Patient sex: M
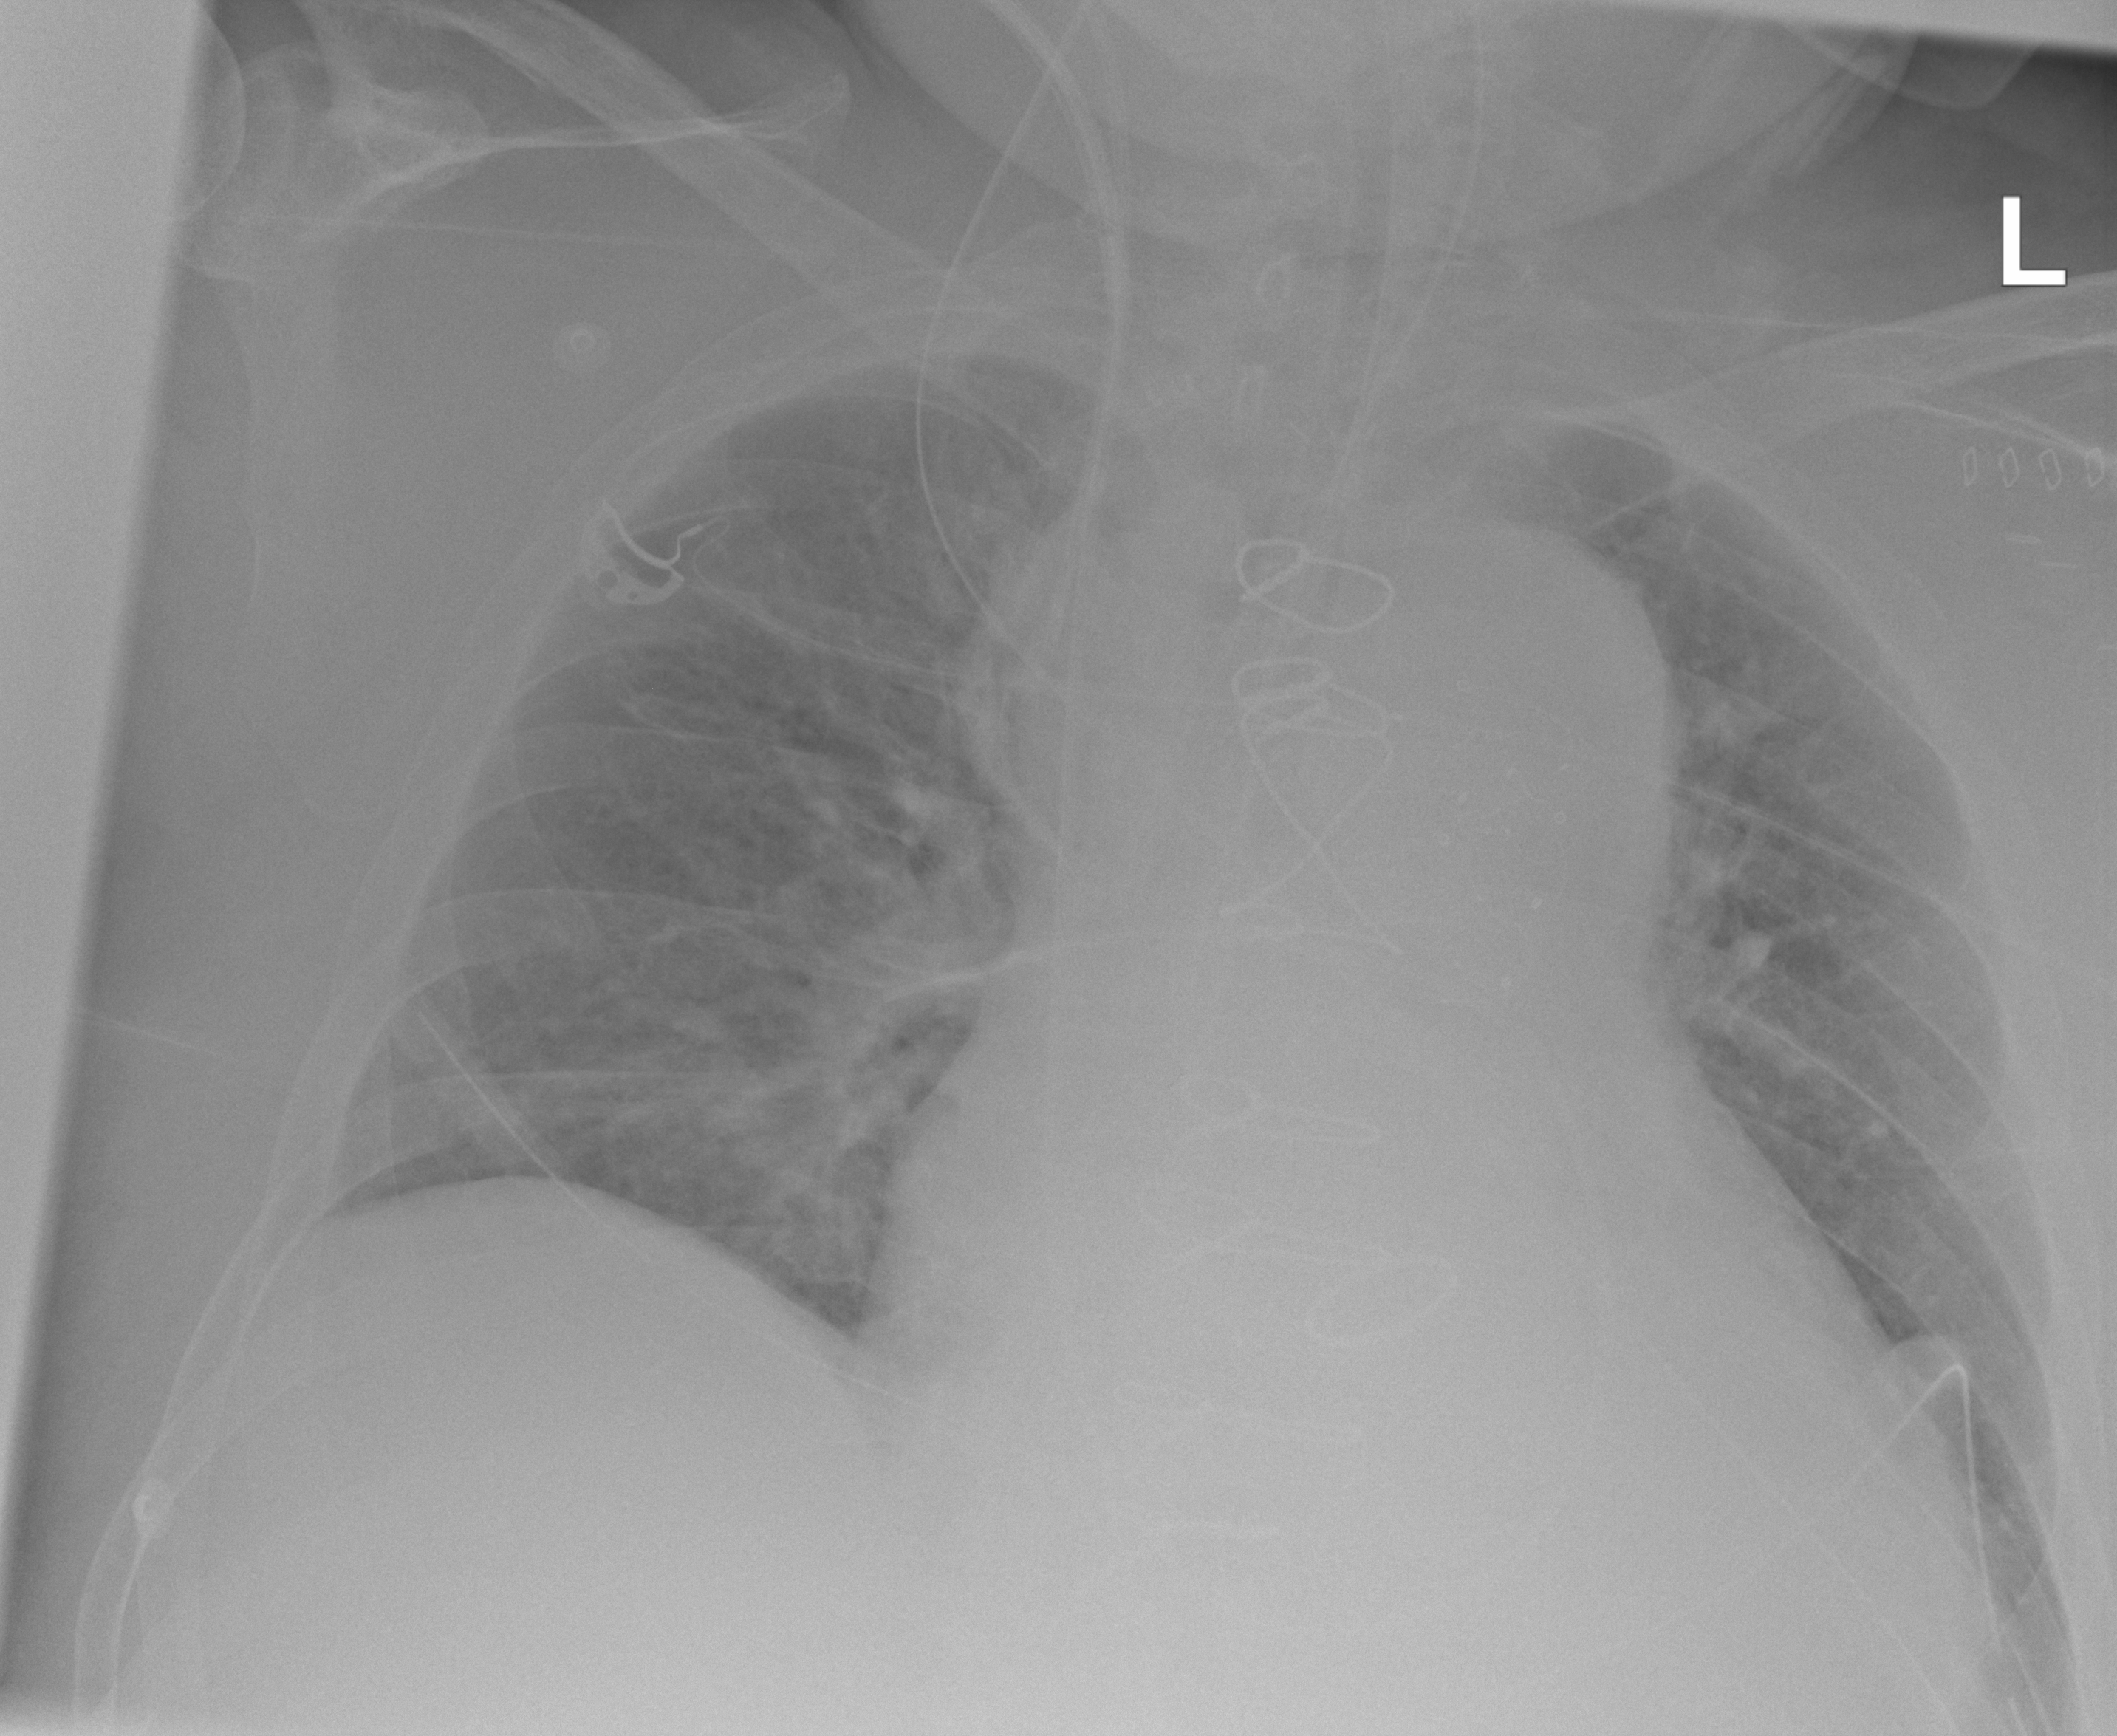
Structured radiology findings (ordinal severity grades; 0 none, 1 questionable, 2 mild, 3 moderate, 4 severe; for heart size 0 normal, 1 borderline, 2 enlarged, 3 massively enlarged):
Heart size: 2
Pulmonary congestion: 2
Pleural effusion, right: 0
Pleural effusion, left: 0
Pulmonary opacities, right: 2
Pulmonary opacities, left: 2
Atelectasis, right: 0
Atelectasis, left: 0